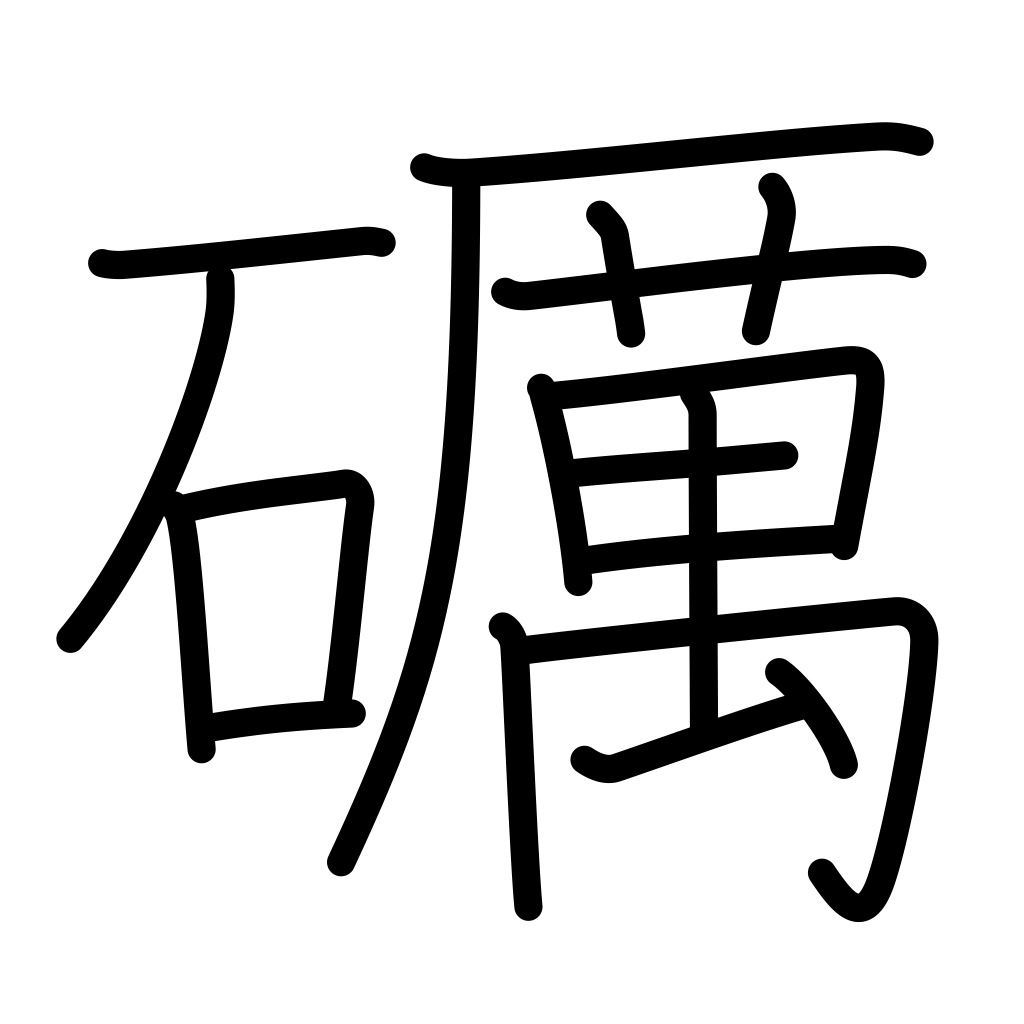
Meaning: whetstone, polish